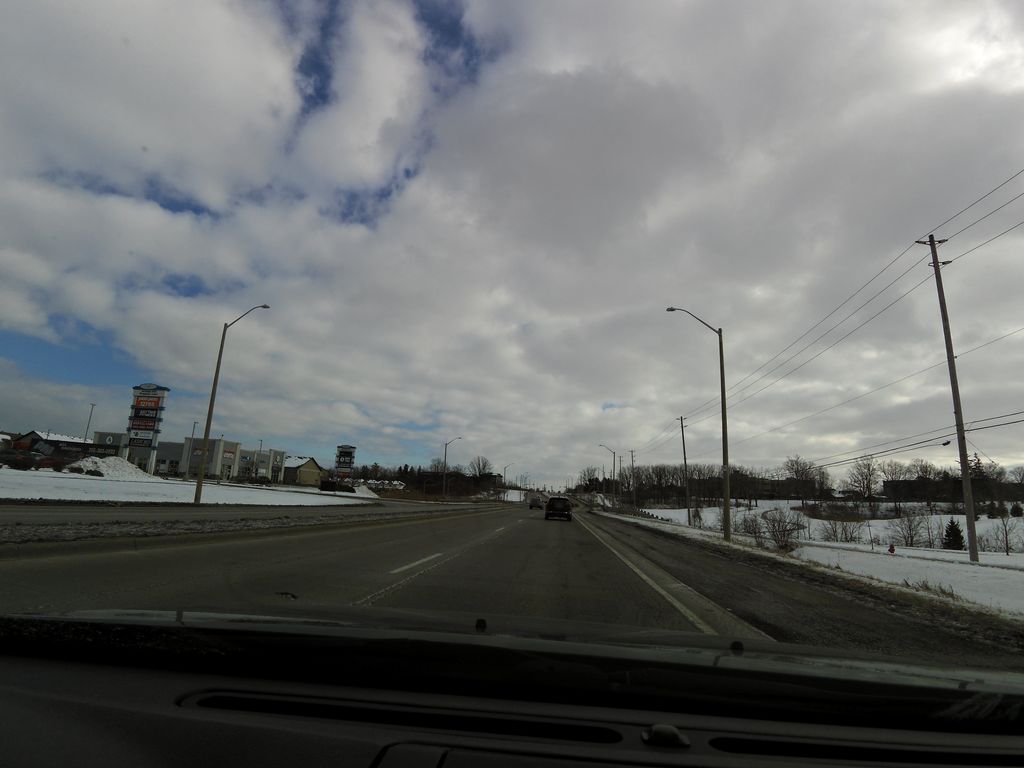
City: hamilton